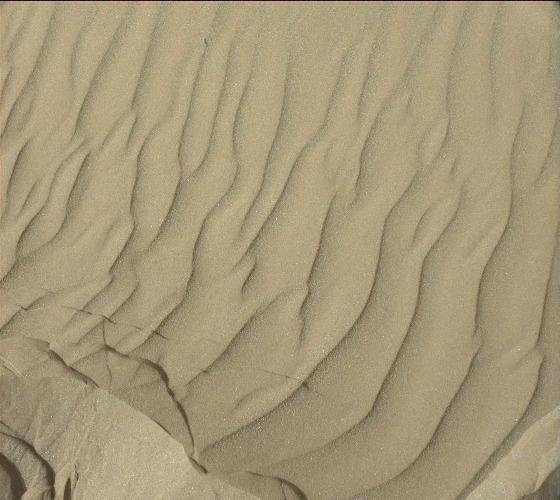
Terrain classes present: Gravel / Sand / Soil, Shadow